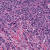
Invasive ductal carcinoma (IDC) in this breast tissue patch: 1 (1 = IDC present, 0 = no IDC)